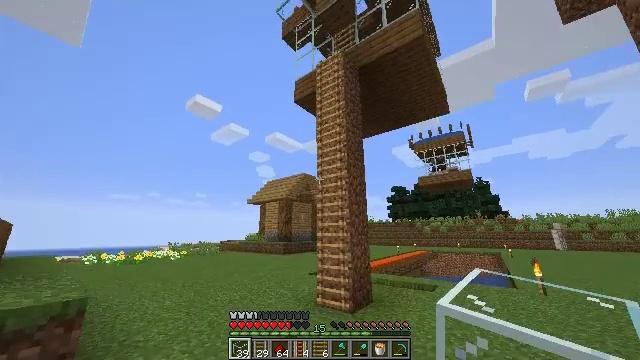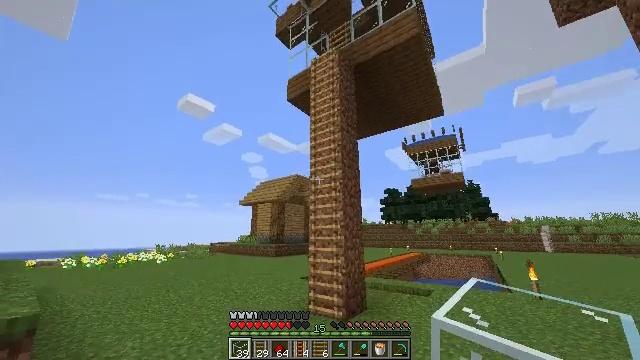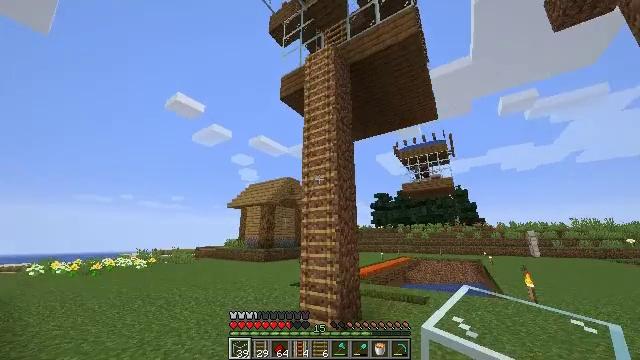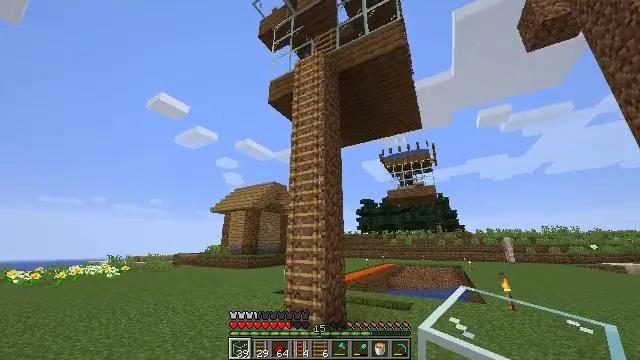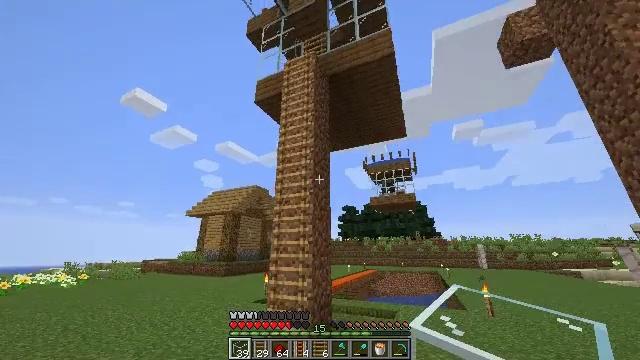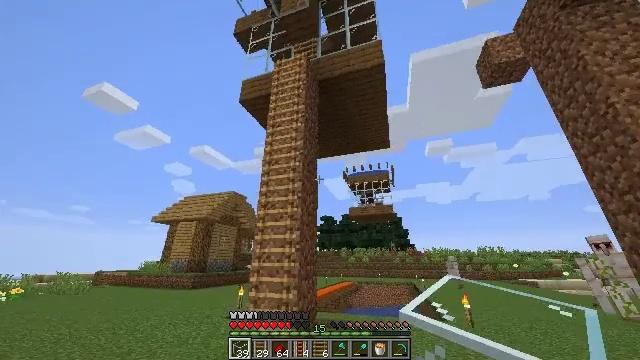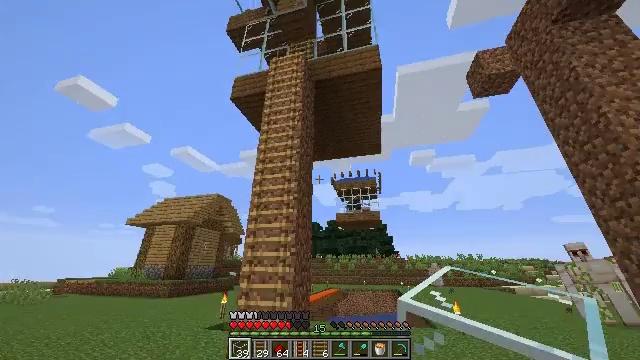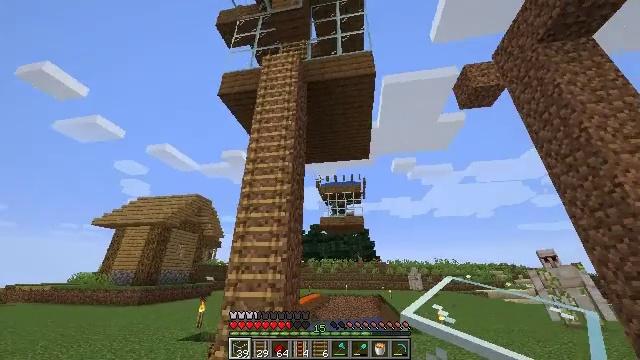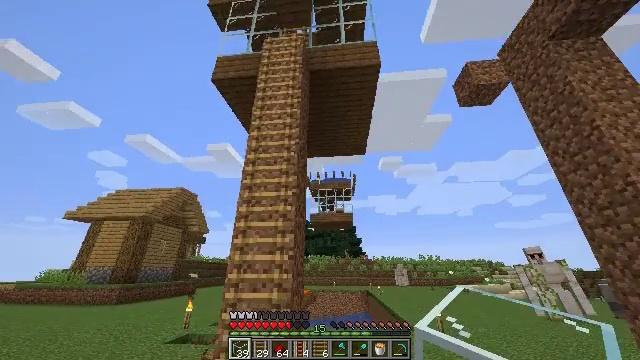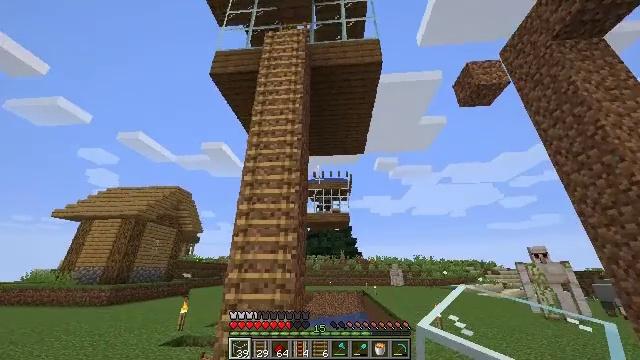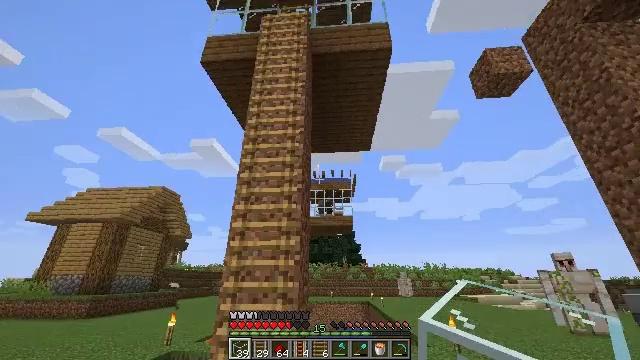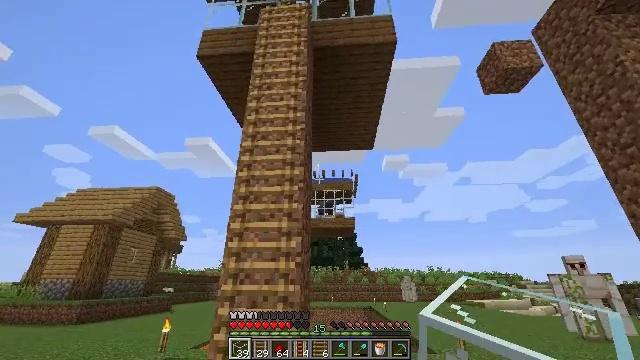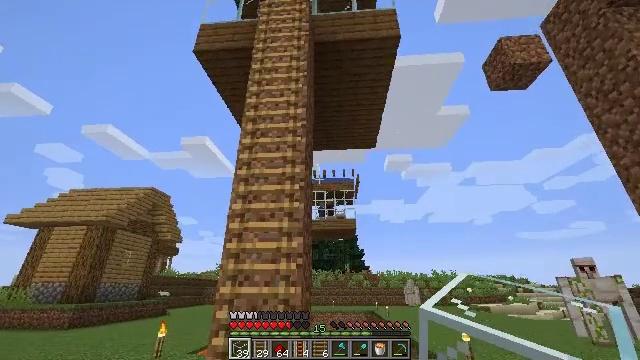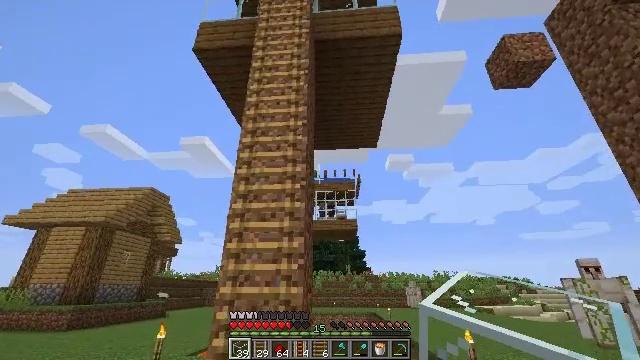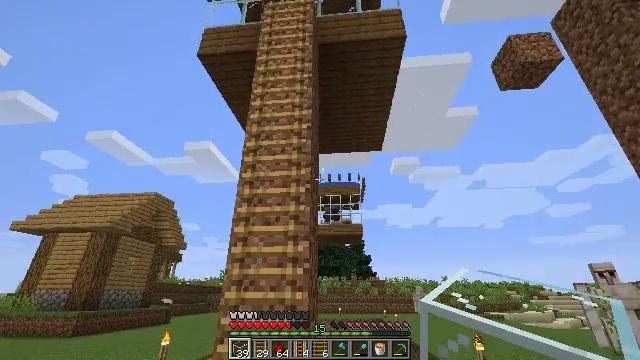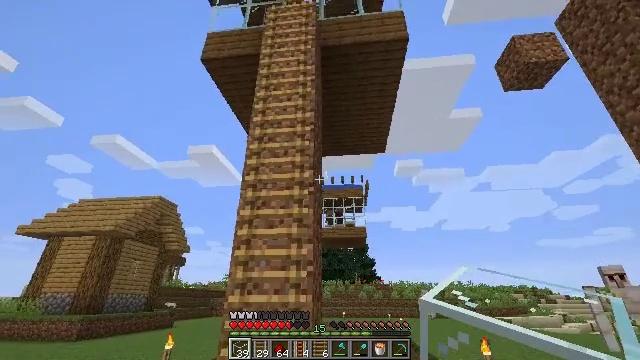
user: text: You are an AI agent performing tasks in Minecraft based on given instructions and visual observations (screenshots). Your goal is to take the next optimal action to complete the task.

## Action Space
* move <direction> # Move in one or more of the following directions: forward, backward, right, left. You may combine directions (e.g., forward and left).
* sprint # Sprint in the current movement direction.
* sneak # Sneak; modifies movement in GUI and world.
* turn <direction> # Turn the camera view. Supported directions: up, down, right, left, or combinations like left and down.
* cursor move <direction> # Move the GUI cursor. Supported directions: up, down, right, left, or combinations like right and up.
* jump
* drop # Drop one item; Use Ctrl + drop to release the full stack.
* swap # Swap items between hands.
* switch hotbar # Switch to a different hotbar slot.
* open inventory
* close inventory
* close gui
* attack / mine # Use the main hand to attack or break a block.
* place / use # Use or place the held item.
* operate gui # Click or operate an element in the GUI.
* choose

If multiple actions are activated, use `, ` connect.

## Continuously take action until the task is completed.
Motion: motion action
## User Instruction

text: Collect the ladder block.
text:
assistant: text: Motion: move forward, turn right
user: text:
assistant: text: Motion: move forward and move left, turn right and up
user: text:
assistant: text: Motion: move forward and move left, turn right and up
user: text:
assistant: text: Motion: move forward and move left, turn right and up
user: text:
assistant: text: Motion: move forward and move left, turn right and up
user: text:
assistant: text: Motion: move forward and move left, turn right and up
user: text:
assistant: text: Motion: move forward and move left, turn right and up
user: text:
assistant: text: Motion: move forward and move left, turn right
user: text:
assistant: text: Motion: turn right
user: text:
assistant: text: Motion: no_op
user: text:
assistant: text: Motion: no_op
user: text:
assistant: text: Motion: no_op
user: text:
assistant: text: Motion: no_op
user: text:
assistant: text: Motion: turn left
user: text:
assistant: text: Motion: no_op
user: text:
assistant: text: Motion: turn left
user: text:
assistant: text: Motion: turn left and down
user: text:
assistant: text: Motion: turn down
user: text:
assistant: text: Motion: turn right and down
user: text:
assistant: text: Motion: turn right and down
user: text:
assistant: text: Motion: turn down
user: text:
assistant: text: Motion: turn down
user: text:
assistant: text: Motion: turn down
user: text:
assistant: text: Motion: turn down
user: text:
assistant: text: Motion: move left, turn down
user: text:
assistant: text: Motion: move left, turn down
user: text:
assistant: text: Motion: move left, turn right and down
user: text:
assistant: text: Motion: move left, turn right and down
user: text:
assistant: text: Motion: move forward and move left, turn right and down
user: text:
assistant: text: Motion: move forward and move left